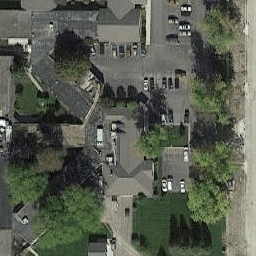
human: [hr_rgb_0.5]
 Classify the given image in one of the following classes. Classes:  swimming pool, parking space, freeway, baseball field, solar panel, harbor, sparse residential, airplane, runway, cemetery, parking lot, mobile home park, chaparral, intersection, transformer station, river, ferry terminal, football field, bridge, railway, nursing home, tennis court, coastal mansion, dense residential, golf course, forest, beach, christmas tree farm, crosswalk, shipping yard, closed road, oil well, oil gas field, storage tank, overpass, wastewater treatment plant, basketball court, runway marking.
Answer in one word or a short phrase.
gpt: nursing home